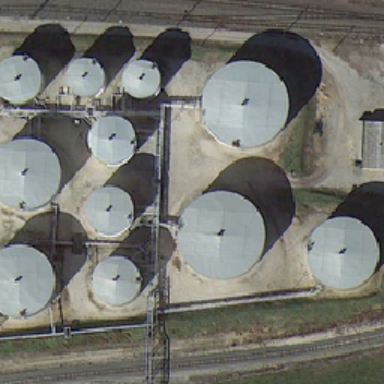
Some gray tanks are between two parallel railways .